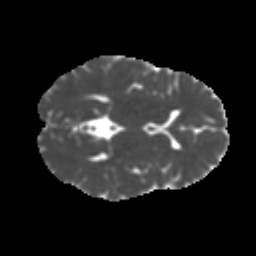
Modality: MD
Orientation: axial
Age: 15
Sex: female
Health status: ill
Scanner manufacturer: ge
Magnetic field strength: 3 T
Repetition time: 6.752 s
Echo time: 0.079 s